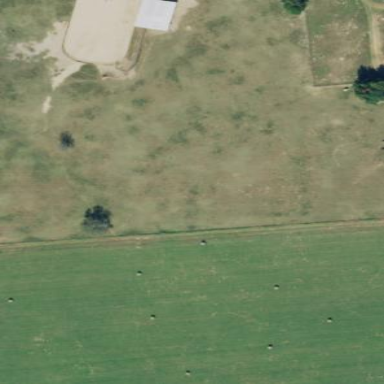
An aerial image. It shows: Pasture area used as meadow.